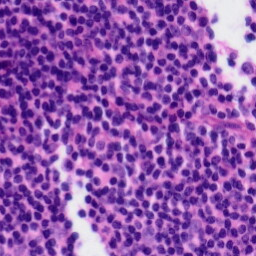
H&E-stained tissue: Tonsil